Question: So, this happened a couple of days ago. I worked on a project in Unity (latest version) and Visual Studio 2017. I had to change computers/machines, so I archived the folder with the project in order to open it in the future.
The computer/machine I migrated to had last year's version of Unity and VS 2017. I updated everything, opened the project in Unity - everything was working fine. However, when I try to open Visual Studio to change the code - firstly, all lines of code are underlined red and there are many mistakes, secondly, there is no autocompletion for Unity code.

First of all, I tried to reinstall everything I could. I deleted both Unity and VS and installed them again. Nothing changed.
Second of all, I tried reinstalling some VS versions, and both 2017 and 2019 didn't work. I even tried to change to the VSCode in Unity preferences, but no luck.
So, the question is how to fix?
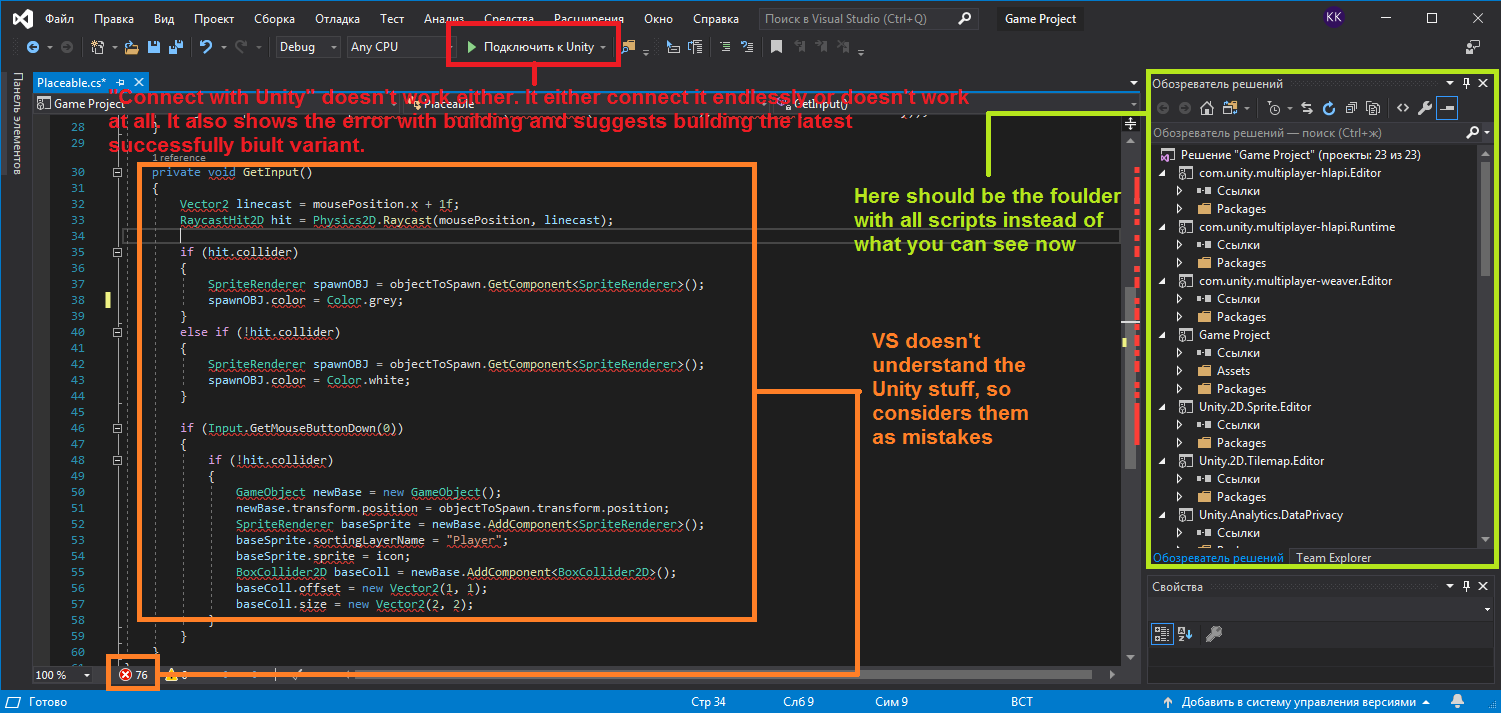
Answer: I had similar issues in the past. What worked for me:
1) Make sure Unity and VS are closed
2) Remove all the visual studio files from your unity project folder (*.csproj) as well as the project file (.sln)
3) remove the Library/Temp folders
4) Start your project in Unity
5) Open a .cs or .js file from within unity by double clicking it.
Visual studio will take slightly longer to open since it's going to re-create all the VS project files, but hopefully you get no more invalid compiler errors, and autocompletion works again.
Hope this helps